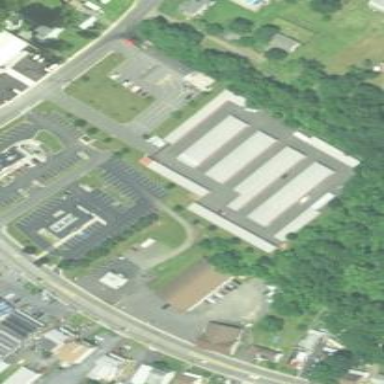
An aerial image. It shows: Storage rental shop.